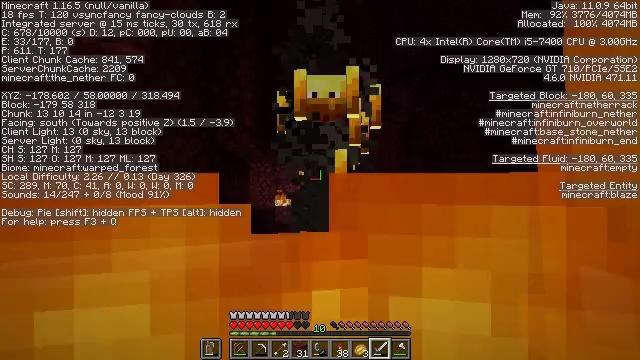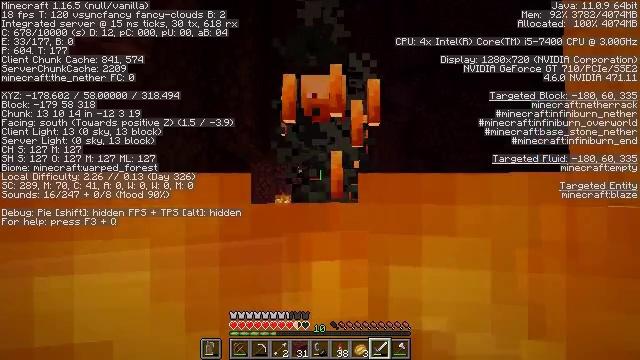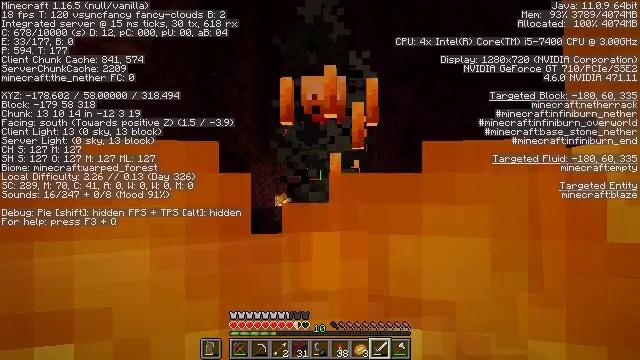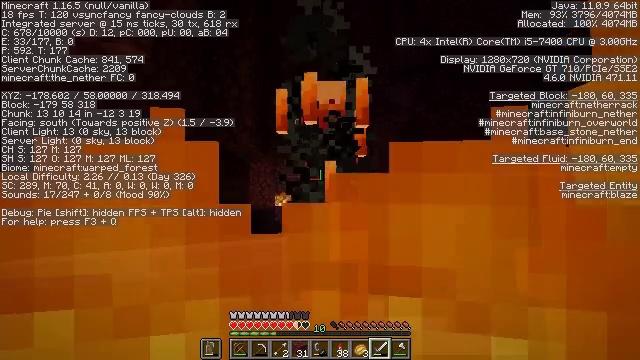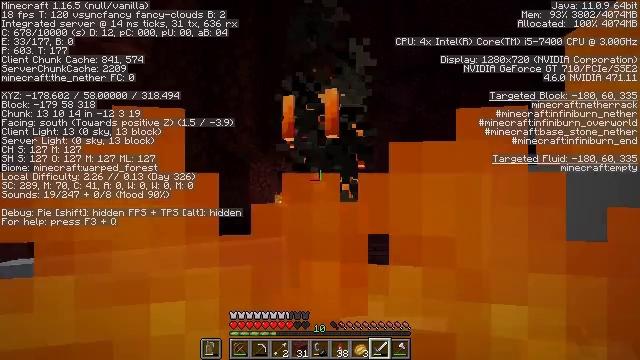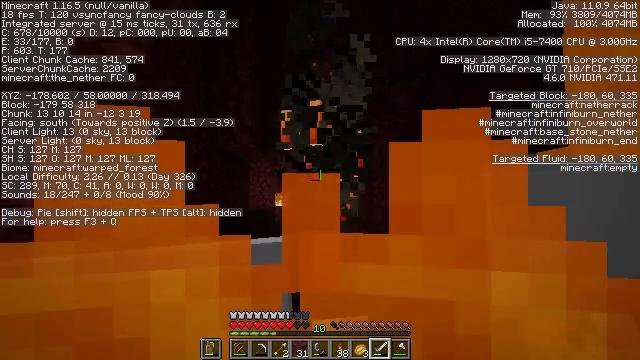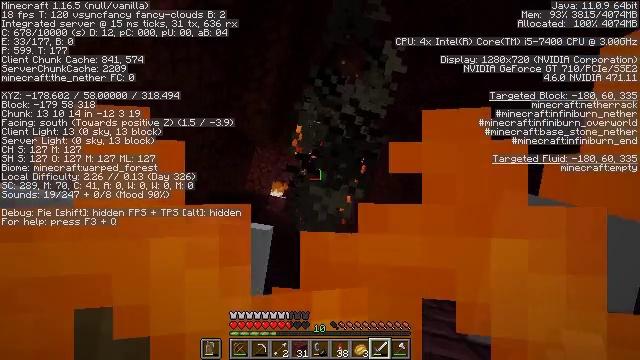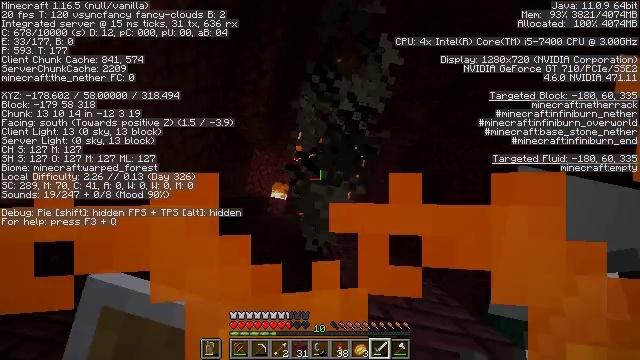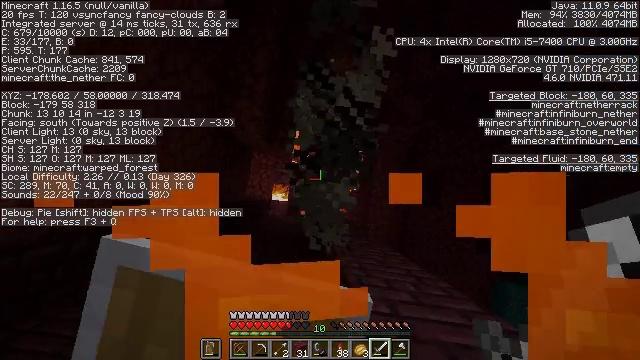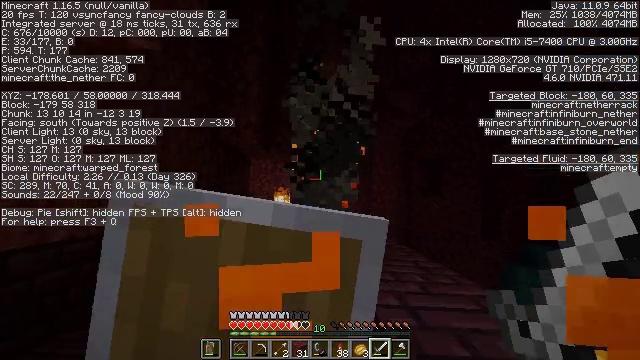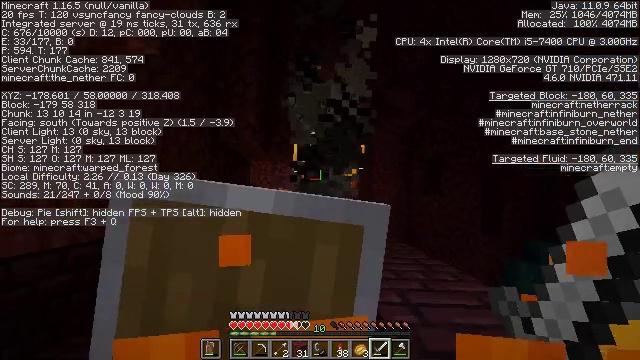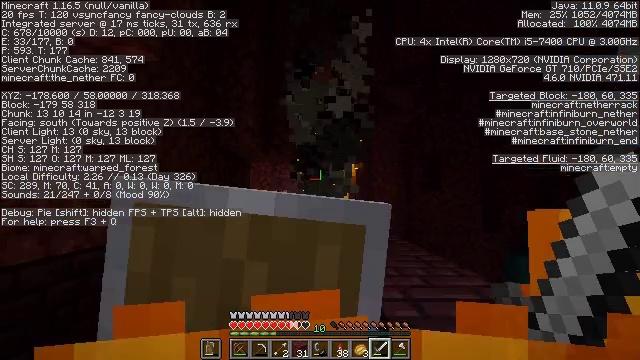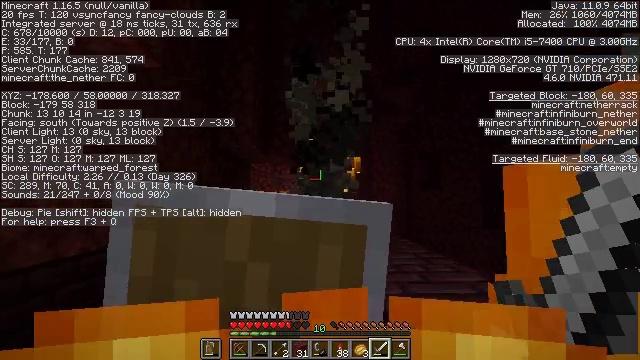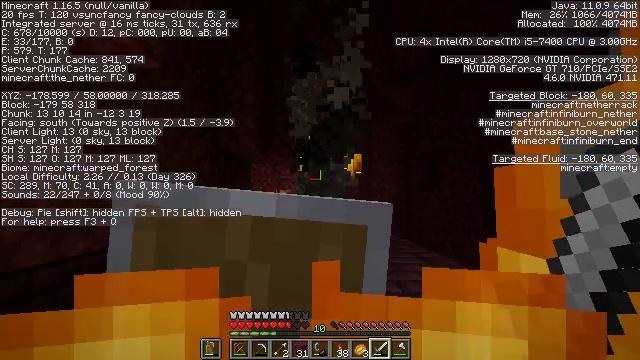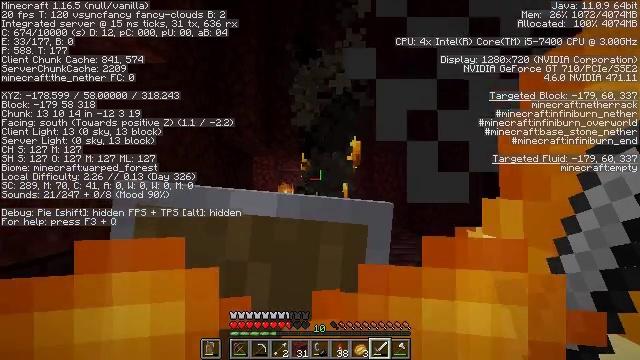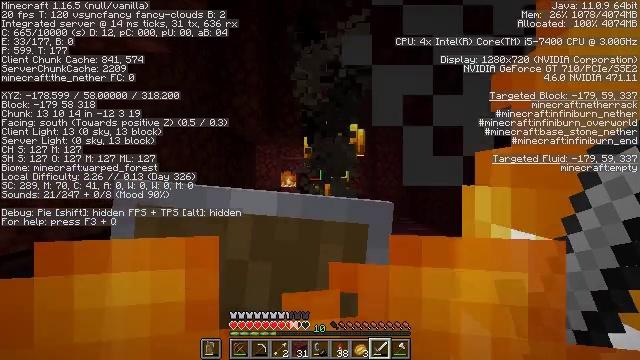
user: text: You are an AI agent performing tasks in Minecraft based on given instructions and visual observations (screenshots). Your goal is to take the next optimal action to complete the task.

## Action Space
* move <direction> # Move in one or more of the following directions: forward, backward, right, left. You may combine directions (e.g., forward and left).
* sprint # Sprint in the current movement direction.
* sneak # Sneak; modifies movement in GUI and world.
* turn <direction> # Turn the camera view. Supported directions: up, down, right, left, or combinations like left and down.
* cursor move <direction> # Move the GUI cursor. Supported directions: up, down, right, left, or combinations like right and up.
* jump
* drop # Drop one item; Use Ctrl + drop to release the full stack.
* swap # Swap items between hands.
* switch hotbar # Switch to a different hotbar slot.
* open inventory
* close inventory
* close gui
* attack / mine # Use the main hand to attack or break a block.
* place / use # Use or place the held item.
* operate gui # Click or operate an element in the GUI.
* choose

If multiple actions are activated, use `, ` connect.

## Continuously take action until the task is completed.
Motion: motion action
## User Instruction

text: Put out the fire.
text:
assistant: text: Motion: attack / mine
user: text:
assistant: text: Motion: attack / mine
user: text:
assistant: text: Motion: no_op
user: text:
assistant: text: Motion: no_op
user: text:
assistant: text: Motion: no_op
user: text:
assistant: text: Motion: no_op
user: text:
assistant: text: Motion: use / place
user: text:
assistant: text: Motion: move back, use / place
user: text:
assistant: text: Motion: move back, use / place
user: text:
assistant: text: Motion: move back, use / place
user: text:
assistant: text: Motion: move back, use / place
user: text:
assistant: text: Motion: move back, use / place
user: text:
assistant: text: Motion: move back, use / place
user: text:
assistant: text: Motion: move back, turn down, use / place
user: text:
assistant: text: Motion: move back, turn down, use / place
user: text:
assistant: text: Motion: move back, turn down, use / place
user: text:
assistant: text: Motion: move back, use / place
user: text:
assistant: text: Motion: move back, use / place
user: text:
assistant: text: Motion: move back, use / place
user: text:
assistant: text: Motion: move back, use / place
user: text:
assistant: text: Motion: move back, use / place
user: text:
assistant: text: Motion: move back, use / place
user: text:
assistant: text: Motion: move back, use / place
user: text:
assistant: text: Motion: move back, use / place
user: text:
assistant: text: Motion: move back, use / place
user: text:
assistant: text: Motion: move back, use / place
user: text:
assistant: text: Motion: move back, use / place
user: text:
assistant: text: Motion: move back, use / place
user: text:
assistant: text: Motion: move back, use / place
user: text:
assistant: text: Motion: move back, use / place